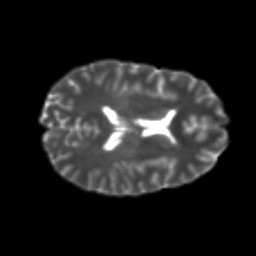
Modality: T2w
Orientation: axial
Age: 26
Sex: female
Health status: healthy
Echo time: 0.074 s